Chest X-ray:
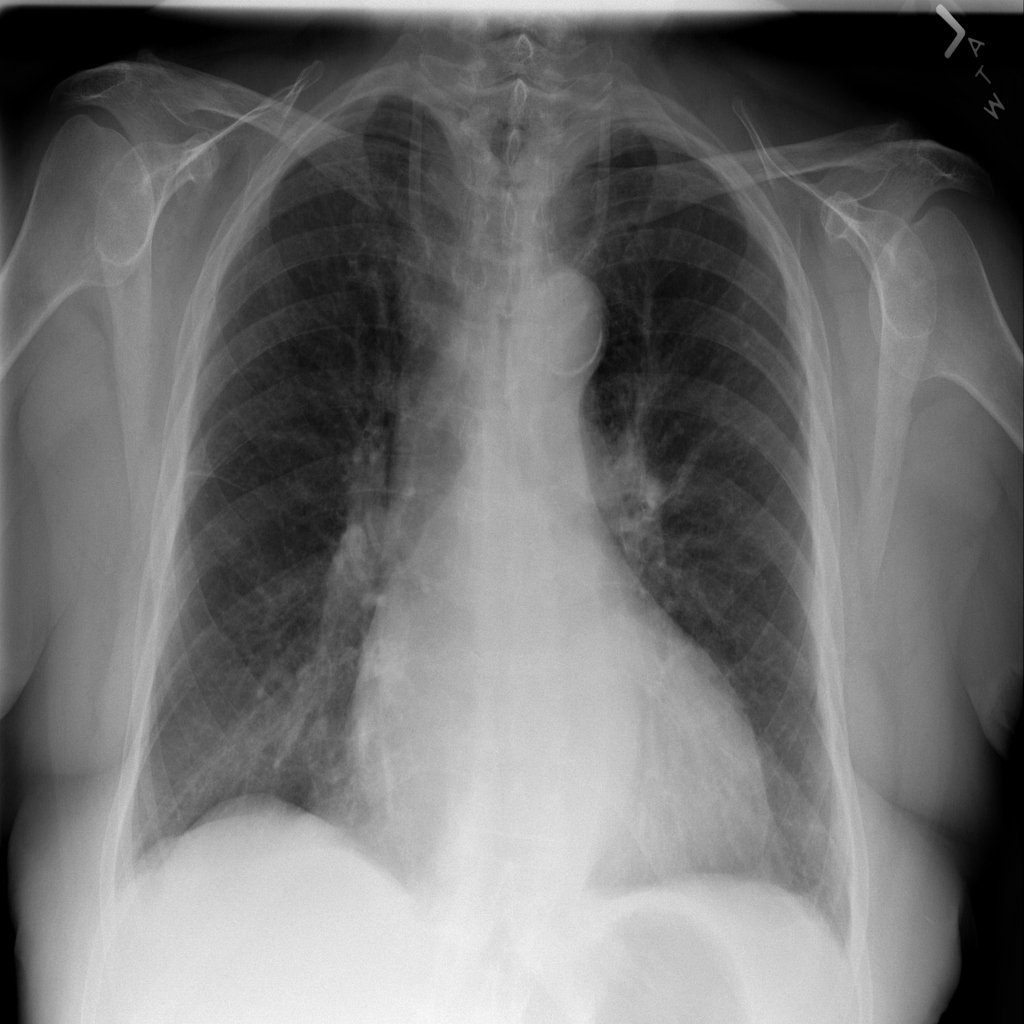
Findings: Cardiomegaly
No abnormal finding: no